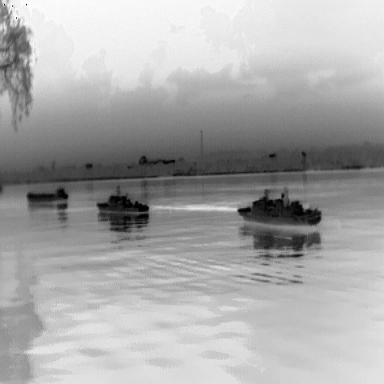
There are three objects shown in the infrared image, including two warships, and a liner.